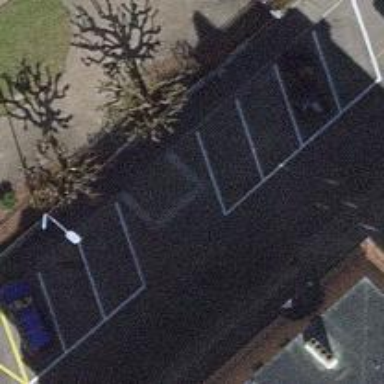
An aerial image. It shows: Diagonal street-side parking area.